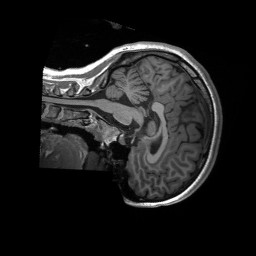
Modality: T1w
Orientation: sagittal
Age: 19
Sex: female
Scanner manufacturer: siemens
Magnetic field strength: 3 T
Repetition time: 2.3 s
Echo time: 0.00232 s